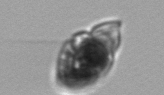
Label: Amphidinium